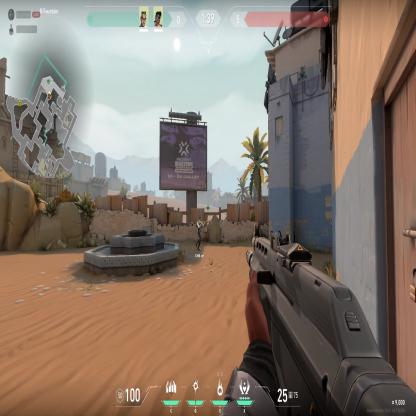
Label: teammate